Field crop: maize
Growth stage: 2
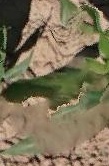
Species: maize